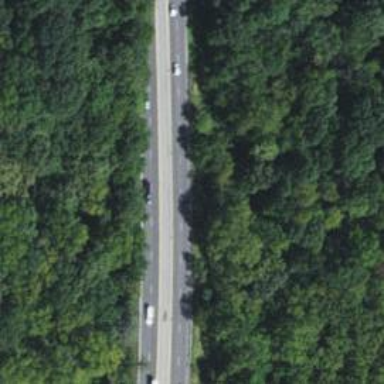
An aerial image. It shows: Trunk highway.